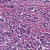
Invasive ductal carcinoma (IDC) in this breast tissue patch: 1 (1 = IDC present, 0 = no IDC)